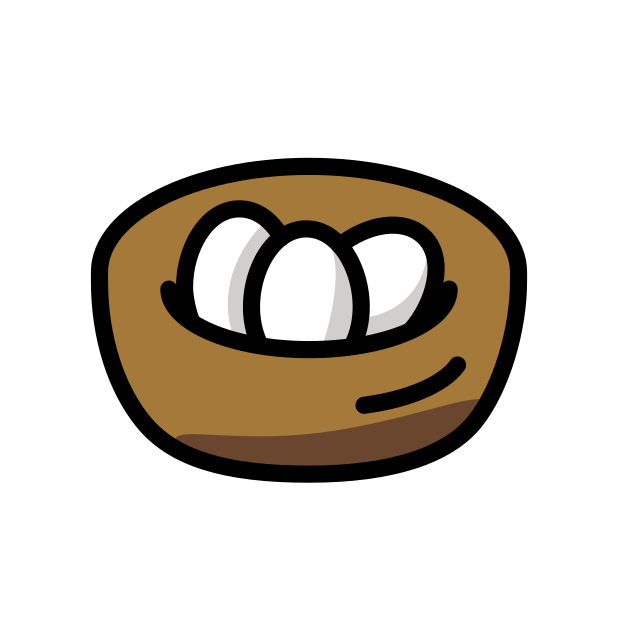
nest with eggs